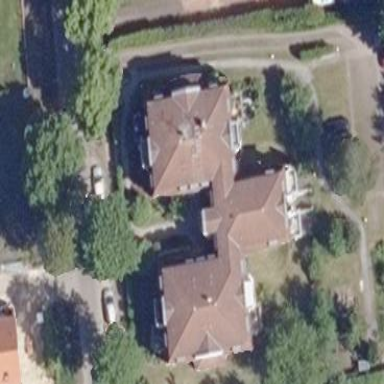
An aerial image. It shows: Building with hipped roof shape.